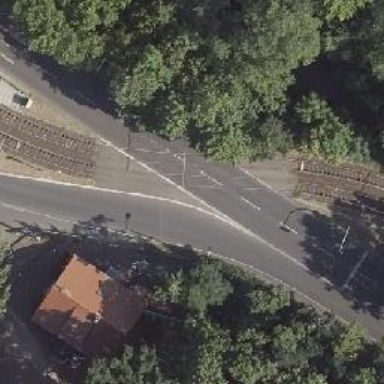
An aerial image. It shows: Tram level crossing with traffic signals.